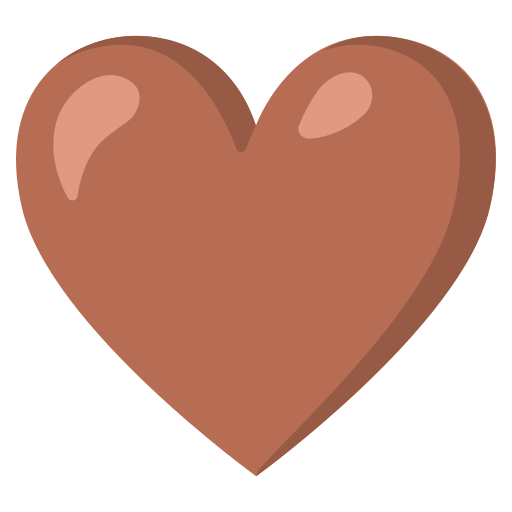
Emoji: 🤎